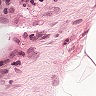
Metastatic tissue present: no